Field crop: maize
Growth stage: 2
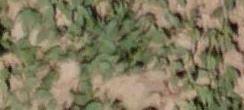
Species: convolvulus